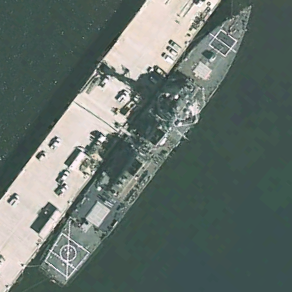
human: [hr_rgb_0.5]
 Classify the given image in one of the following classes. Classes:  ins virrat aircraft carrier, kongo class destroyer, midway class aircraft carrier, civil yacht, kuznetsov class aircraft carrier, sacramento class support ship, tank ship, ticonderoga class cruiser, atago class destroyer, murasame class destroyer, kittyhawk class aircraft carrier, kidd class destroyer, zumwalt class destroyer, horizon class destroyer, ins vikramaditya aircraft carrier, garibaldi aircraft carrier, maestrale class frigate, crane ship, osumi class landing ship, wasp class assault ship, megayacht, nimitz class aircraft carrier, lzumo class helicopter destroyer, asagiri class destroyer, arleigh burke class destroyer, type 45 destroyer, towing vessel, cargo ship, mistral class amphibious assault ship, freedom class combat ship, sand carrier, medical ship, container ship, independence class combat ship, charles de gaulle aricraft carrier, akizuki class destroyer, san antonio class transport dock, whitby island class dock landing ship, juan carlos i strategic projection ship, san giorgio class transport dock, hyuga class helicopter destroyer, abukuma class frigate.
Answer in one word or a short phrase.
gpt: Arleigh Burke class destroyer